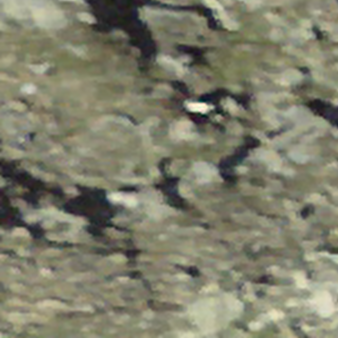
Label: other